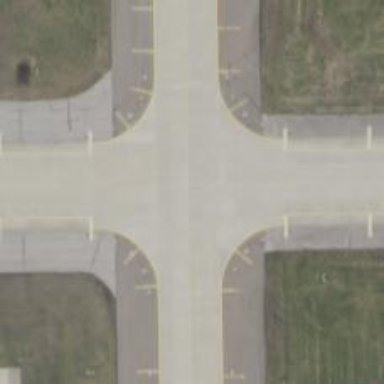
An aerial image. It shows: Image of taxiway at airport.